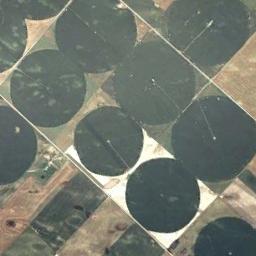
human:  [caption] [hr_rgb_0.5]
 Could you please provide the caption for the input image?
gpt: Some green circle farmland are in the bare land .

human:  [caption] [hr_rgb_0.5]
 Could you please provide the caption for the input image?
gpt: Dozens of green, Neatly arranged circular farmland, .

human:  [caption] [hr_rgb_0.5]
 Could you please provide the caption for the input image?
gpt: There are many round blue fields .

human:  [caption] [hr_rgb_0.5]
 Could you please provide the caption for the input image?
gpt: Several dark green circular farmlands are neatly arranged on the ground and some rectangular farmlands beside .

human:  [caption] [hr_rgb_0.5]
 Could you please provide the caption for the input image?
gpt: There are some green circular farmlands arrange neatly .